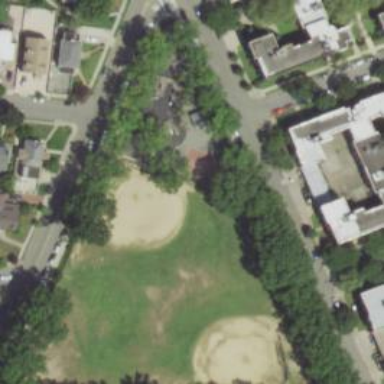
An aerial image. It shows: Baseball pitch for leisure land.